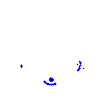
Particle: kaon